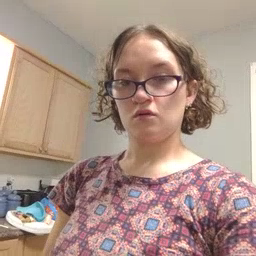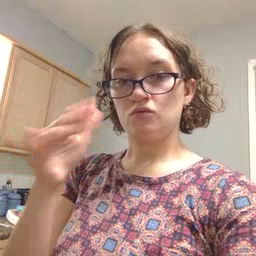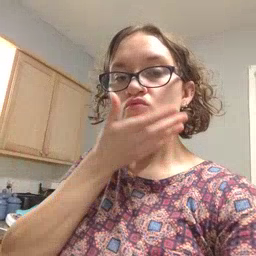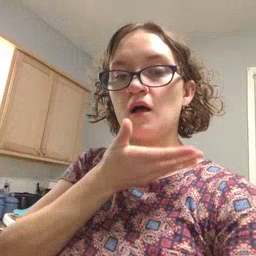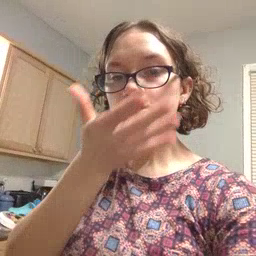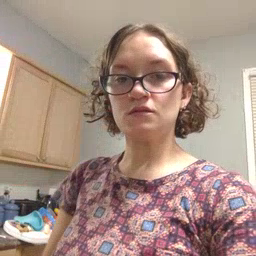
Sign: grass